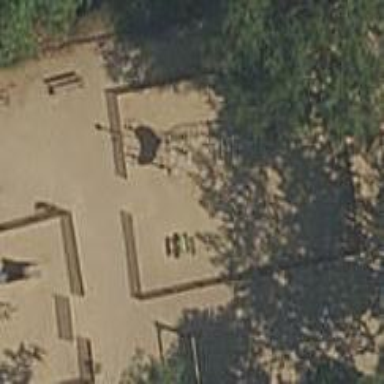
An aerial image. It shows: Playground area for leisure land.